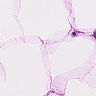
Metastatic tissue present: no